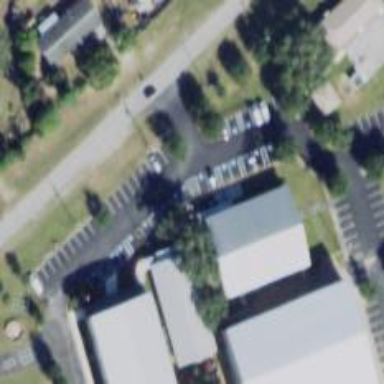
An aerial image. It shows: Parking space.